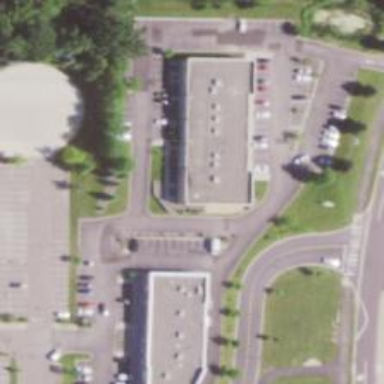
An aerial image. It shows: Fitness centre on leisure land.